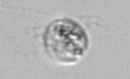
Label: Amoeba